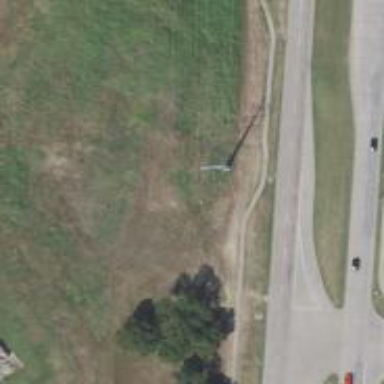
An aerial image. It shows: Power pole.